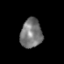
Tissue: prostate
Cell type: T cells
Senescence score: 0.2805
Nuclear area (px): 620
Mean DAPI intensity: 119.161